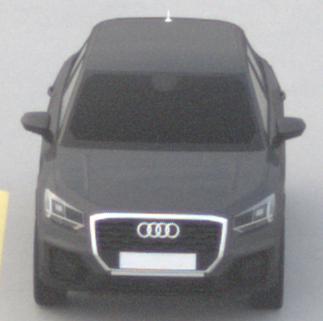
Make: Audi
Model: Q2
Model produced from: 2016
Model produced until: 2020
Doors: 5
Color: gray
Road condition: dry road
Daytime: morning or afternoon
Contrast: low contrast